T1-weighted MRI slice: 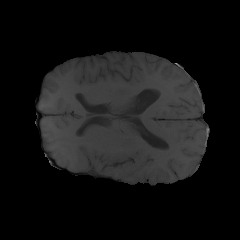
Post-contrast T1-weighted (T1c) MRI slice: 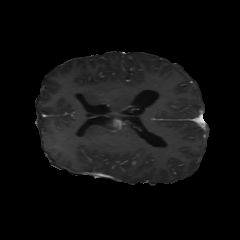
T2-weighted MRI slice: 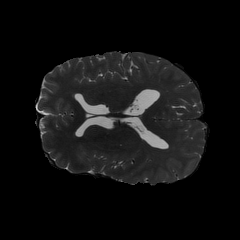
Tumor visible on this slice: yes